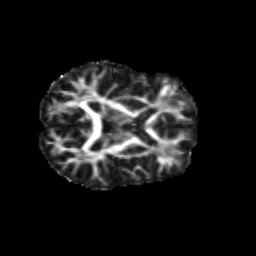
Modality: FA
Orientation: axial
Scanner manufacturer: siemens
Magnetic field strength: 3 T
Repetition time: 9.2 s
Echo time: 0.084 s